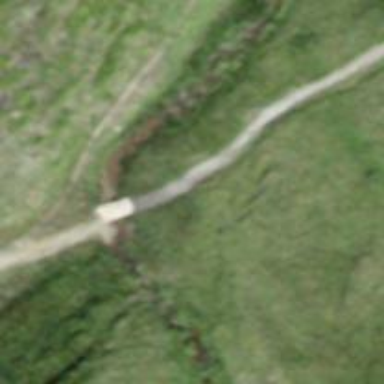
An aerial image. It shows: Path on the ground crossing bridge. The trail visibility is excellent.